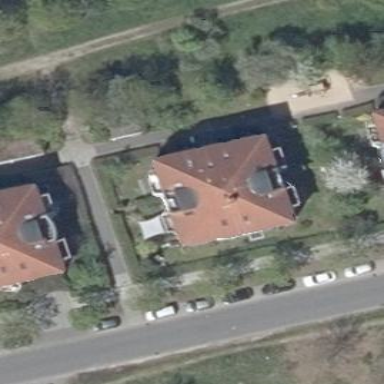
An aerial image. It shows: Residential apartments with pyramidal roof shape.